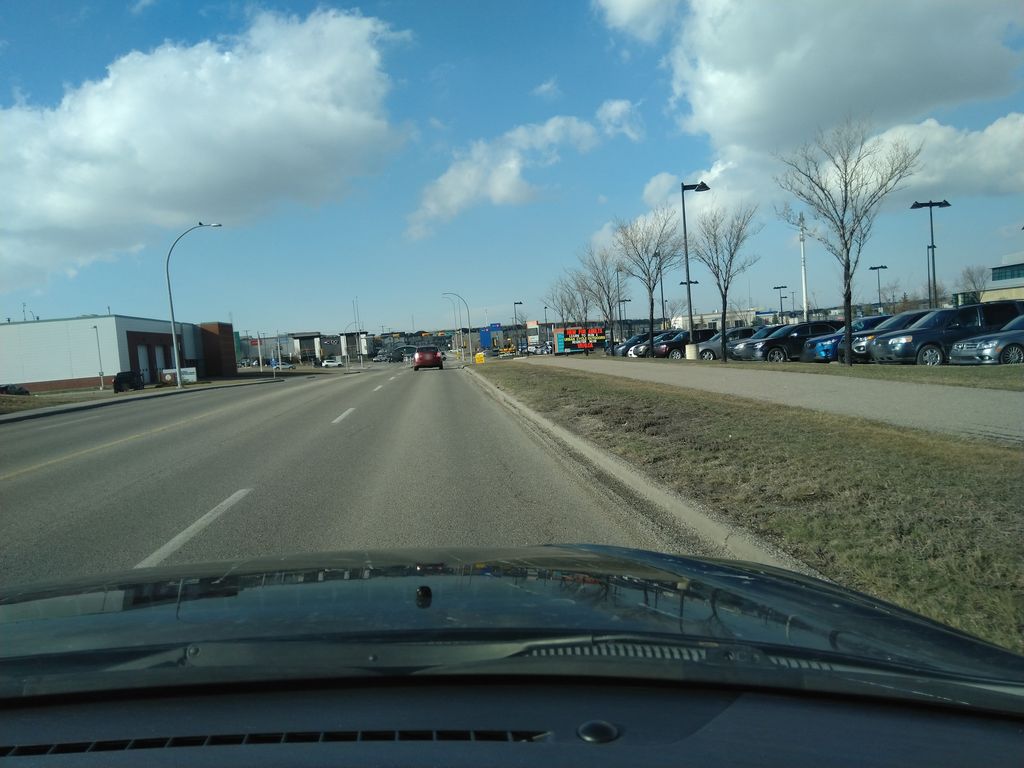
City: calgary